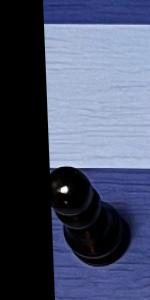
Label: Pawn_Black